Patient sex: M
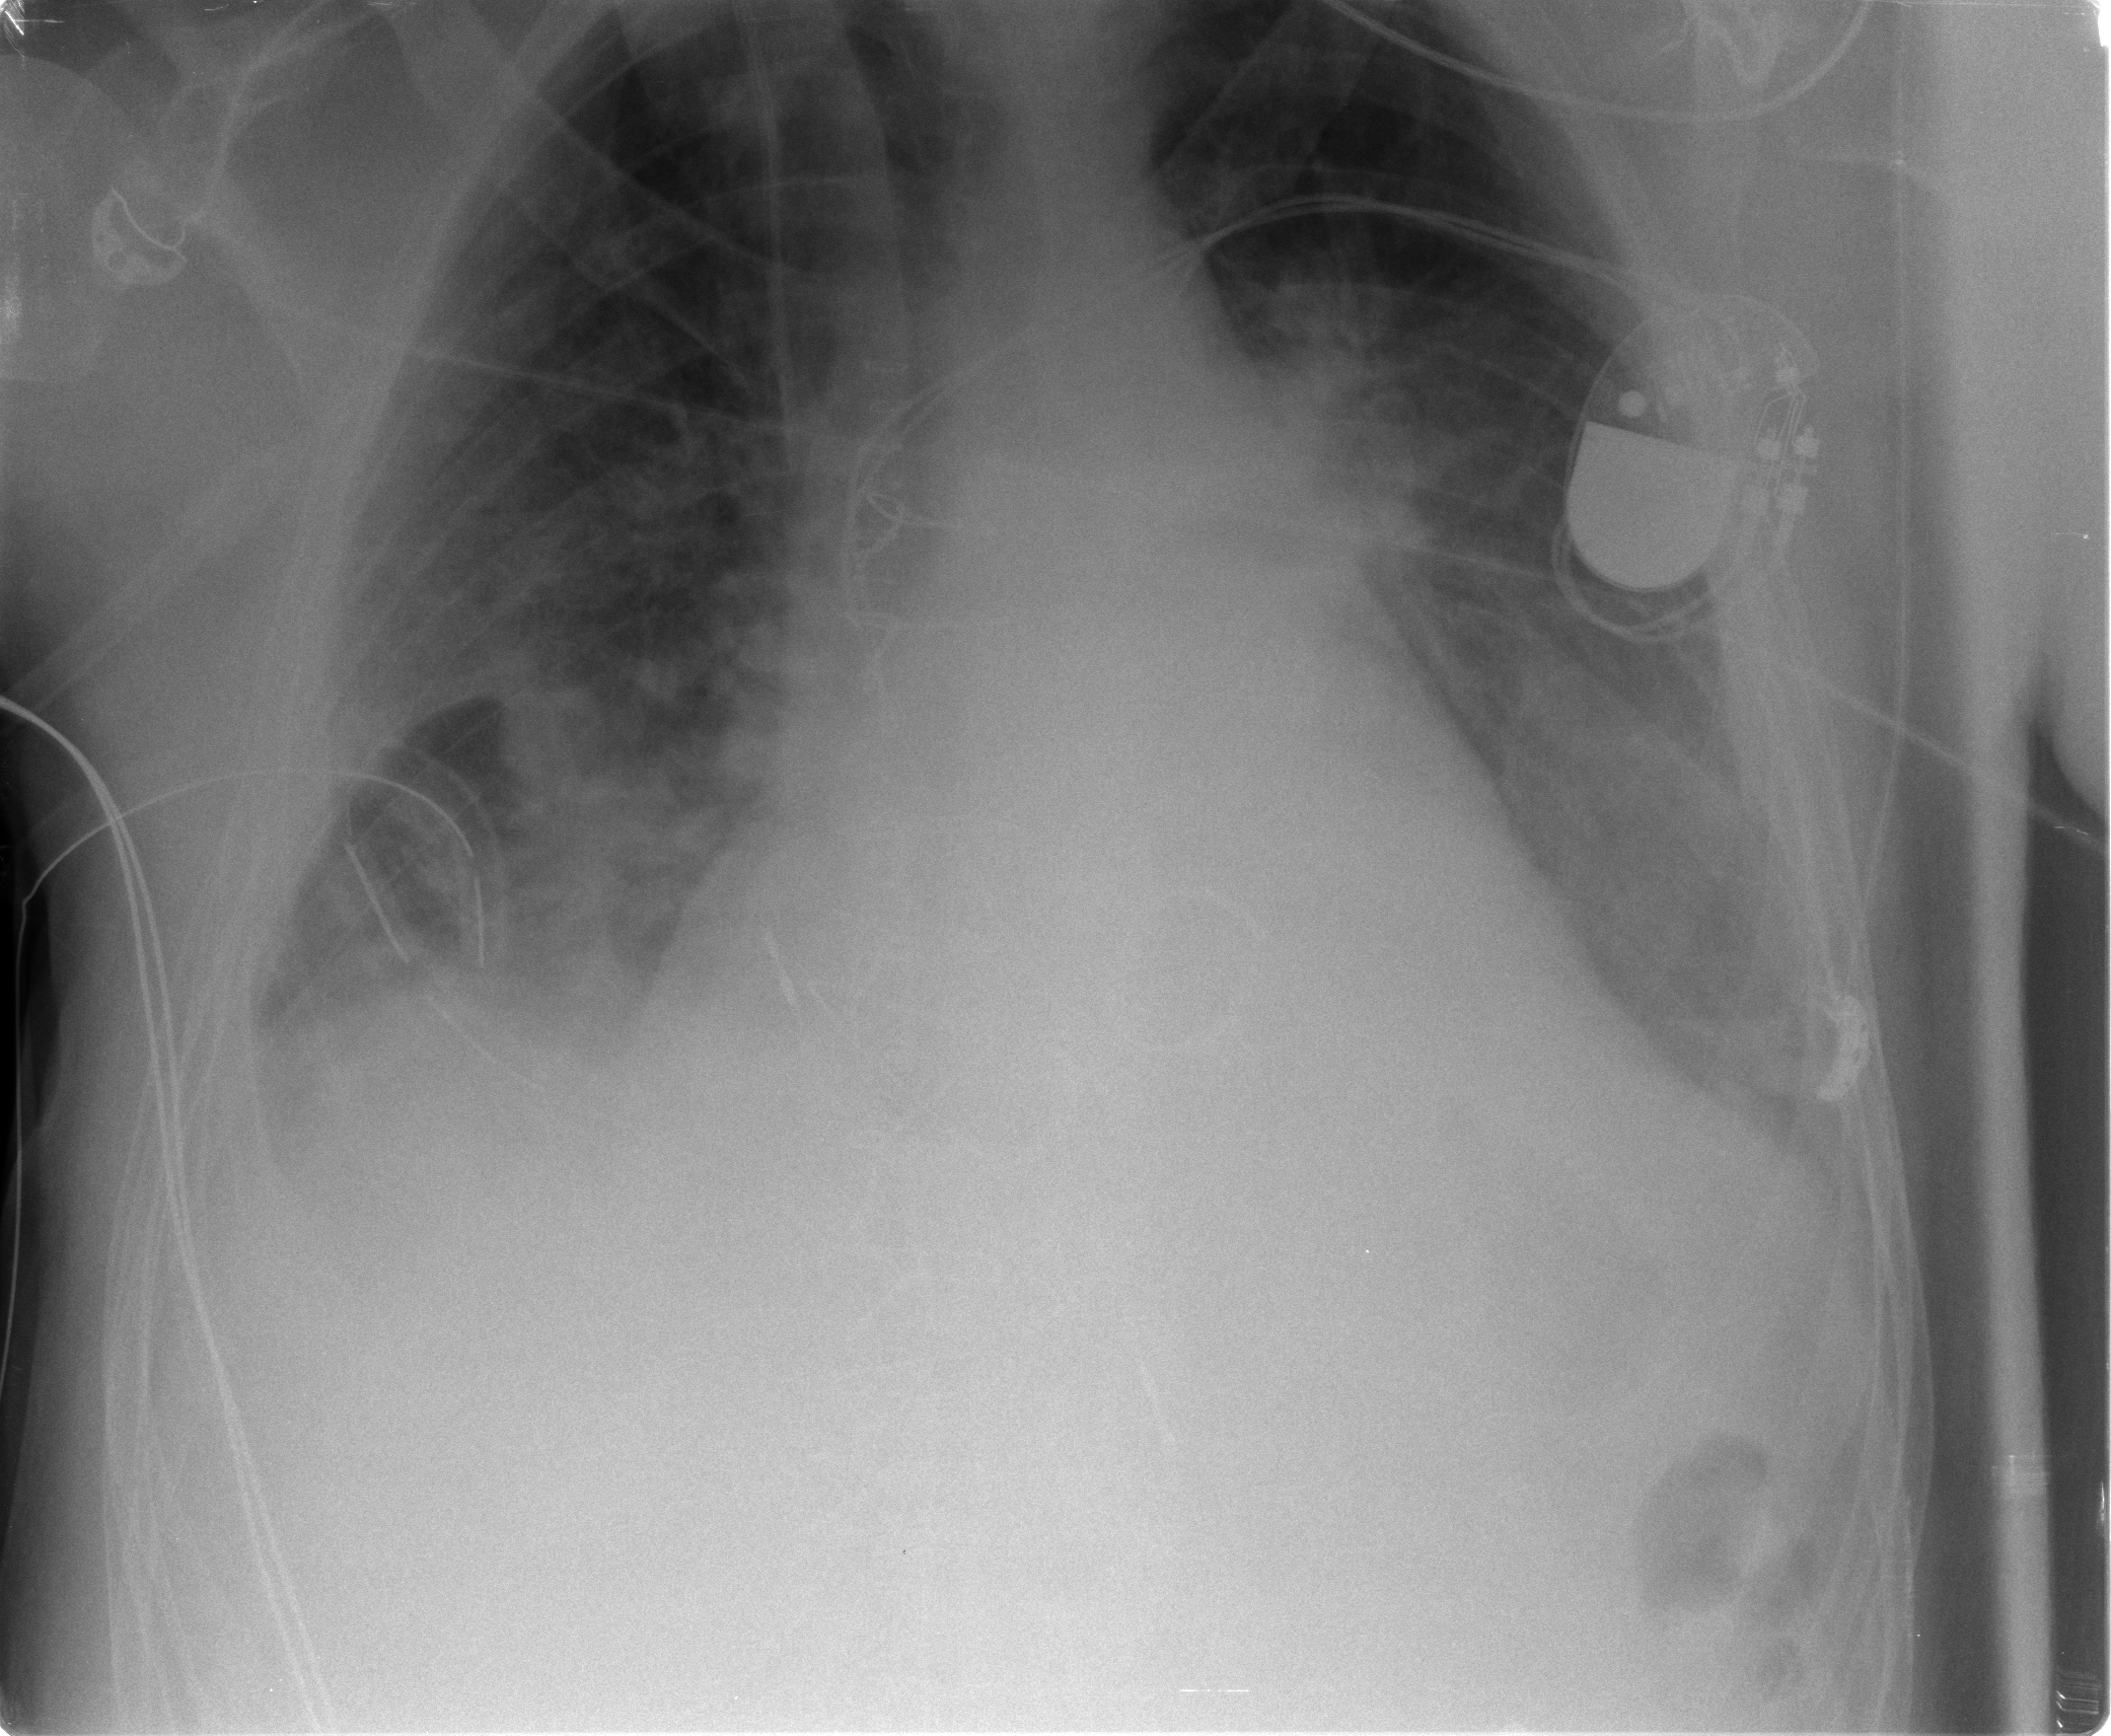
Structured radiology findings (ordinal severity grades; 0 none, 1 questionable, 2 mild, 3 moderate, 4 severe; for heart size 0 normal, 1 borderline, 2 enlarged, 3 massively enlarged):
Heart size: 2
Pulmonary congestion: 2
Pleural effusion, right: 2
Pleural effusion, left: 2
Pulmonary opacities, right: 2
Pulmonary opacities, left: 0
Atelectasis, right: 3
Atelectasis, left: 2